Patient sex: M
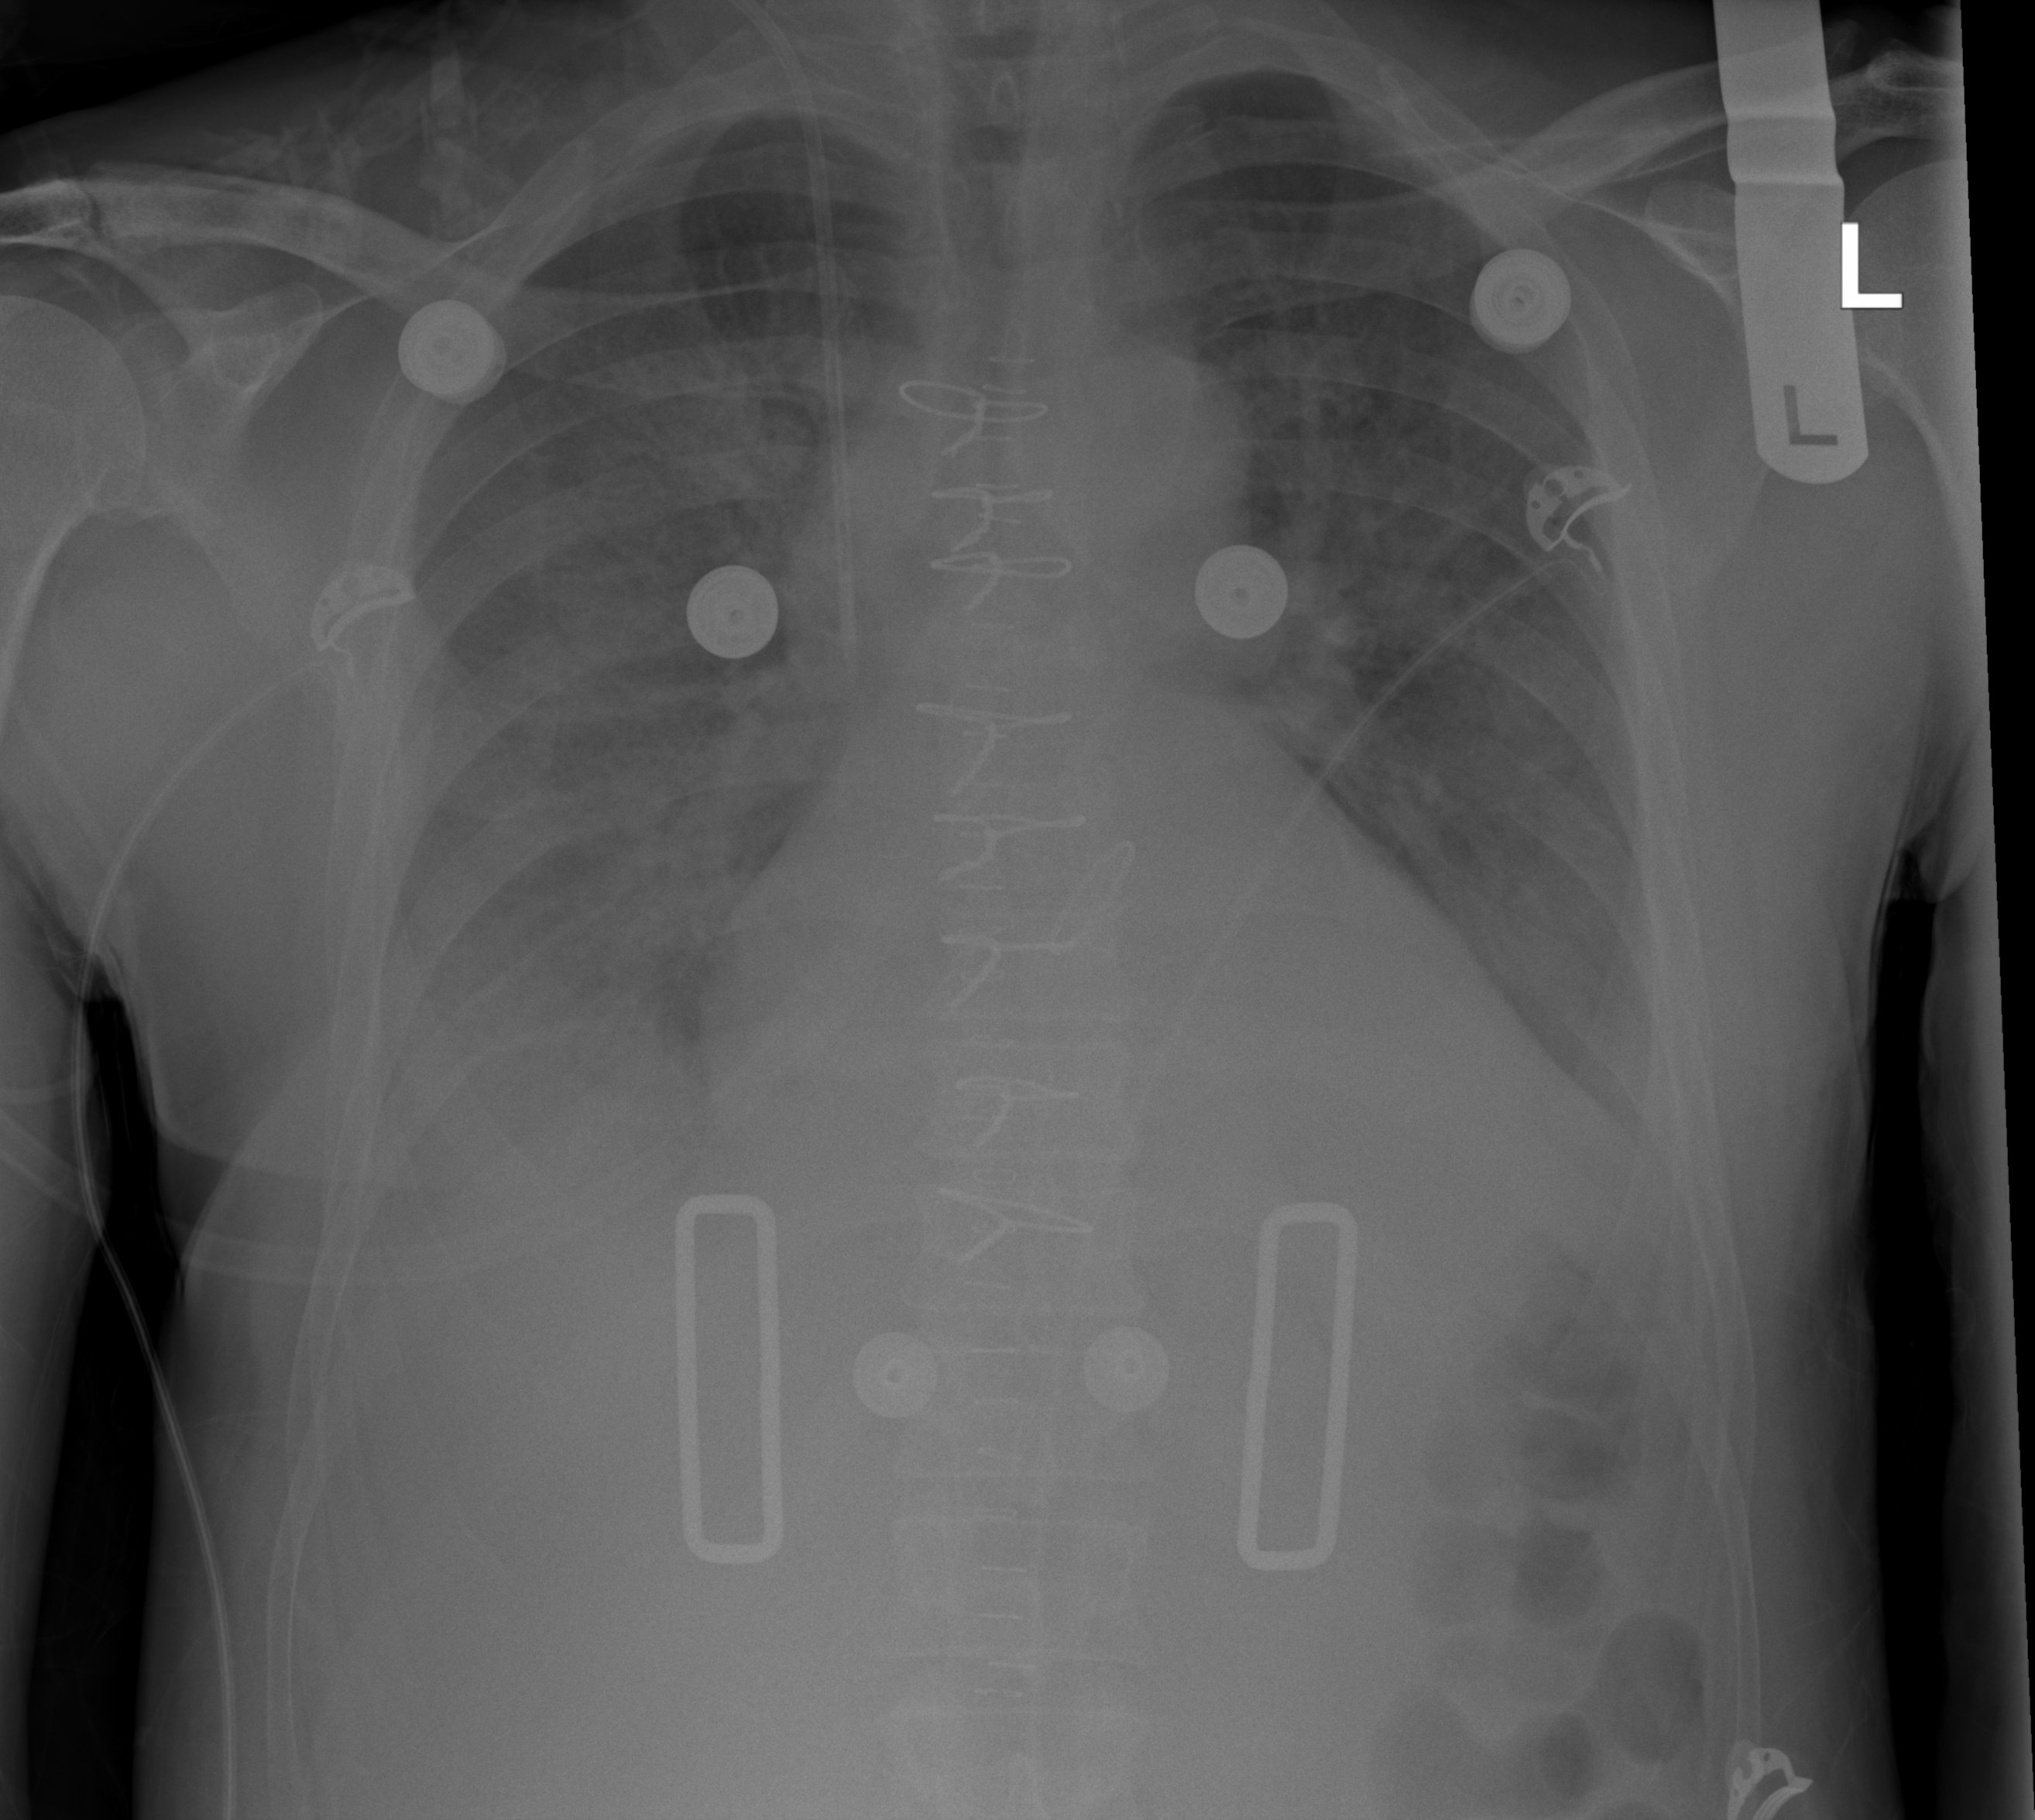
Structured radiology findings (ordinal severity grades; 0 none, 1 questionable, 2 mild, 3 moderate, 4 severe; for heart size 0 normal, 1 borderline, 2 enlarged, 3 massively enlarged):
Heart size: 2
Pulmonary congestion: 2
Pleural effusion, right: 2
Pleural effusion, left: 2
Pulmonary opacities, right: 3
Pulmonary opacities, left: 2
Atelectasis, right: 2
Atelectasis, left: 2